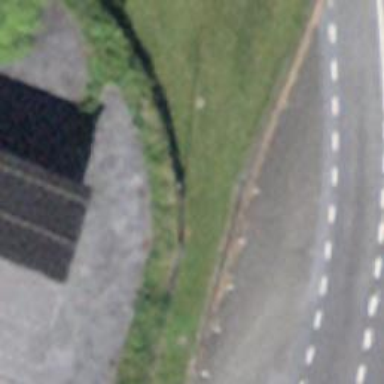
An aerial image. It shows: Retaining wall.